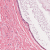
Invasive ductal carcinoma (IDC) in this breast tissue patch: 0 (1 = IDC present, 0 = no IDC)